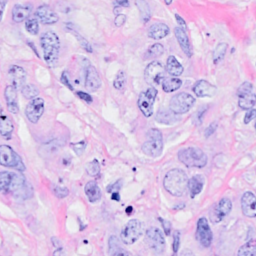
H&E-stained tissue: Breast